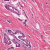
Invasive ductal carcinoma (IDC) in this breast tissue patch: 0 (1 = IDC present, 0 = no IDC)